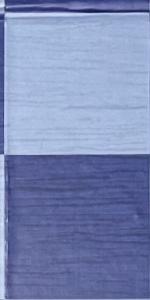
Label: Empty